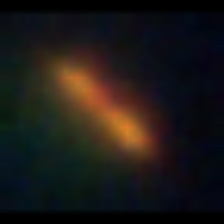
Taxon: Pennate
Group: Diatoms